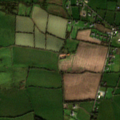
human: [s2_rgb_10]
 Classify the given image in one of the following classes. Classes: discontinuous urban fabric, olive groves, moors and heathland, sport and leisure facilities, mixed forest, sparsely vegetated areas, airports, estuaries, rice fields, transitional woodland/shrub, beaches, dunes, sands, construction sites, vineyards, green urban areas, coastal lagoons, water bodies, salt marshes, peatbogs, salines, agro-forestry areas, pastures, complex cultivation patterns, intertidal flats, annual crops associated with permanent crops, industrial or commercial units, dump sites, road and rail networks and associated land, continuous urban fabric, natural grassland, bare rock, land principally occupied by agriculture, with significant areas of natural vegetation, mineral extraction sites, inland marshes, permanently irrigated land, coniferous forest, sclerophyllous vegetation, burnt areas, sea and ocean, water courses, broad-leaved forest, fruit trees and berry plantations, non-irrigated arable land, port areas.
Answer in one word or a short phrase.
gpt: non-irrigated arable land, pastures